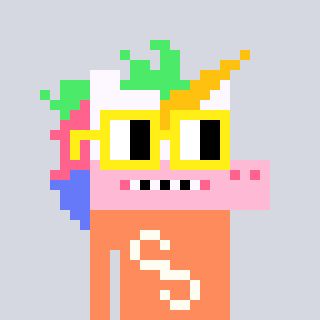
a pixel art character with square yellow glasses, a unicorn-shaped head and a peachy-colored body on a cool background